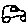
Label: car